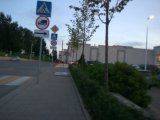
Region: Russia
Coordinates: 55.818, 37.39